Question: Below is an image showing a contour plot with areas of interest that have have been connected up by using their centroids. What I want to achieve is that only lines of a certain length are plotted. Currently, every point has a line drawn to every other point.
'''
C=contourf(K{i});
[Area,Centroid] = Contour2Area(C);
% This converts any entries that are negative into a positive value
% of the same magnitiude
indices{i} = find( Centroid < 0);
Centroid(indices{i})=Centroid(indices{i}) * -1; %set all
% Does the same but for positive (+500)
indices{i} = find( Area > 500);
Area(indices{i})=0;
[sortedAreaVal, sortedAreaInd] = sort(Area, 'descend');
maxAreaVals = sortedAreaVal(1:10)';
maxAreaInd = sortedAreaInd(1:10)';
xc=Centroid(1,:); yc=Centroid(2,:);
hold on; plot(xc,yc,'-');
'''

It would be very useful if there was a way of only plotting the lines that fall below a specific threshold. The next step will be to label and measure each line. Thanks in advance for your time.
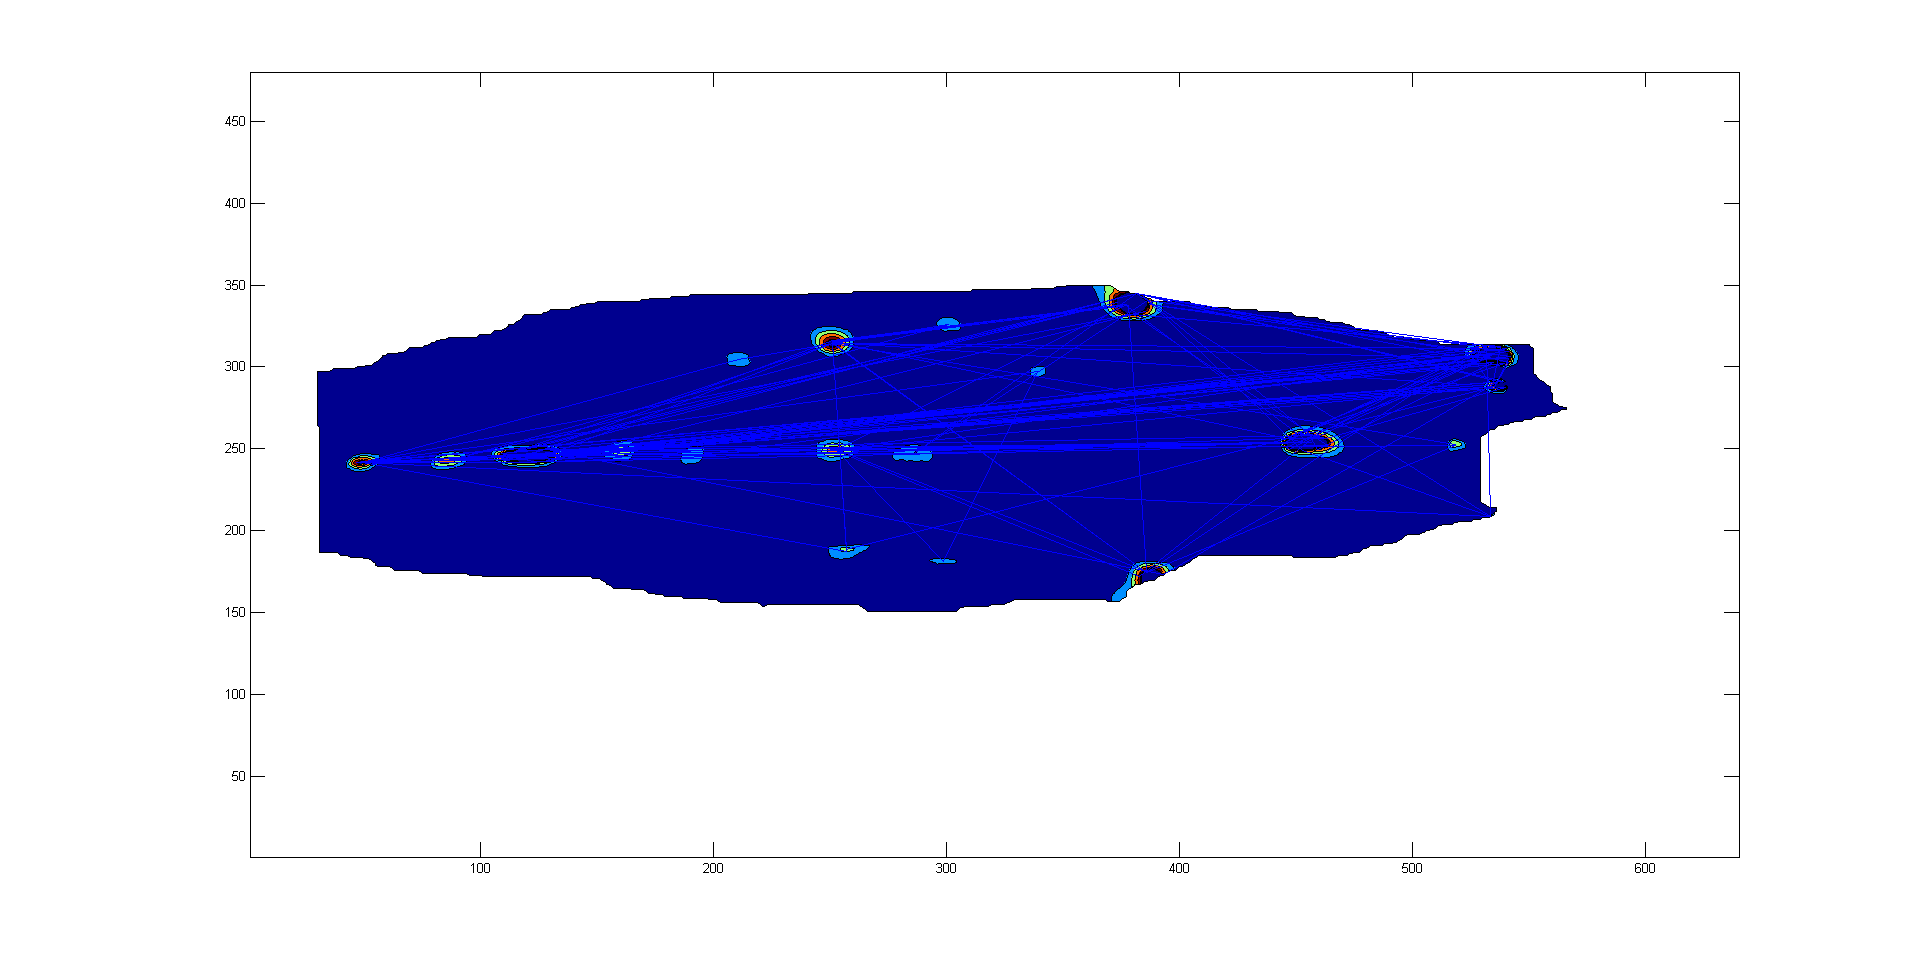
Answer: If 'xc' and 'yc' are the x and y coordinates of the centroids, then you could do something like this:
'''
sqrt(sum(diff([x,y],1).^2,2))
'''
What this does is take the difference between successive [x,y] data points, then calculate the Euclidean distance between them. You then have all the information you need to select the ones you want and label the lengths.
One thing though, this will only compute distances between centroids. I wrote it this way because it appears that's what you're trying to do above. If you are interested in finding out the distances between centroids, you would have to loop through and compute the distances.
Something along the lines of:
'''
for i=1:length(xc)-1
for j=i+1:length(xc)
% distance calculation here...
'''
Hope this helps.